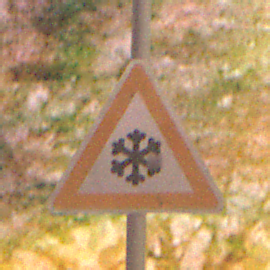
Verkehrszeichen: SchneeOderEisglaette
Umgebung: Outdoor, Nature
Tageszeit: Night
Wetter: Clear
Licht: Natural
Jahreszeit: NotSpecified
Kontrast: LowContrast